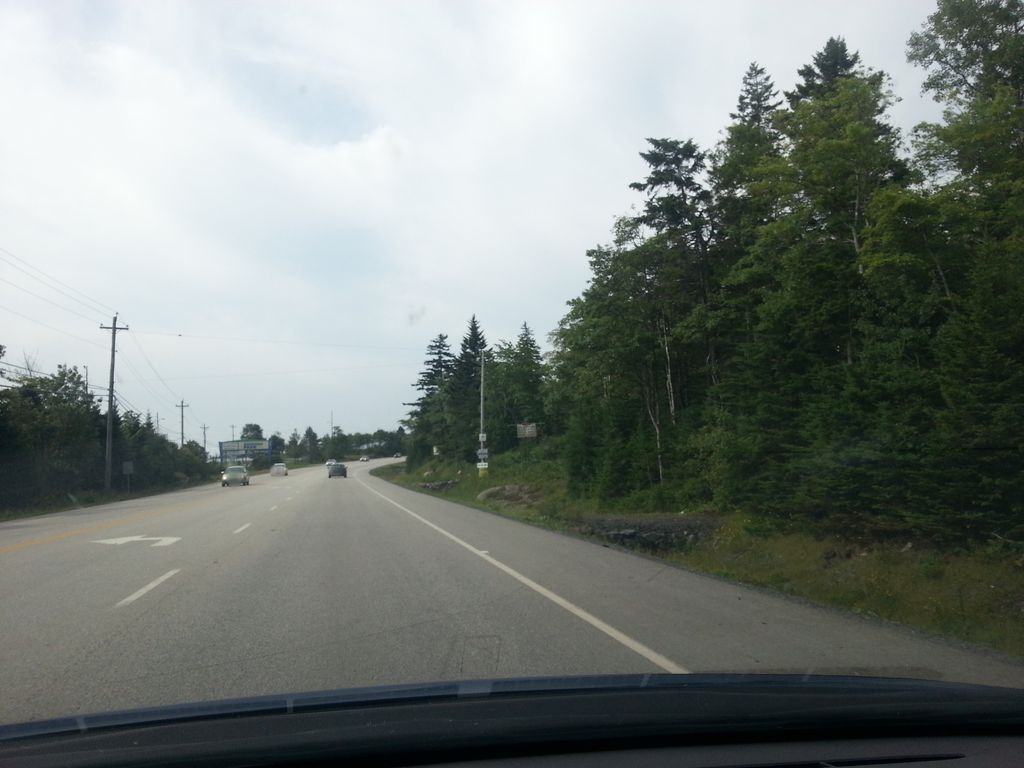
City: halifax